Question: I wanted to call a variable from nuclear_test2.php by nuclear_test.php

I have unsuccessfully tried the following calls as stated below:
'''
//include_once("../test/nuclear_test2.php");
//include_once("nuclear_test2.php");
//include_once("./test/nuclear_test2.php");
//require_once("./nuclear_test2.php");
'''
nuclear_test.php
'''
<?php
require "nuclear_test2.php";
function acheckReturner() {
echo " ?" . $check;
}
acheckReturner();
?>
'''
nuclear_test2.php
'''
<?php
$check = " ooooooooo";
?>
'''
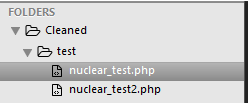
Answer: The problem is not with the 'include' or 'require'. The problem is that '$check' is not defined inside your 'acheckReturner' function.
'''
<?php
require "nuclear_test2.php";
function acheckReturner() {
echo " ?" . $check; // this $check is undefined in this scope
}
acheckReturner();
?>
'''
You can use it by passing it as an argument to the 'acheckReturner' function.
'''
<?php
require "nuclear_test2.php";
function acheckReturner($check) {
echo " ?" . $check;
}
acheckReturner($check); // this is the $check from nuclear_test2.php
?>
'''
The <URL> may be helpful.